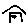
Label: house